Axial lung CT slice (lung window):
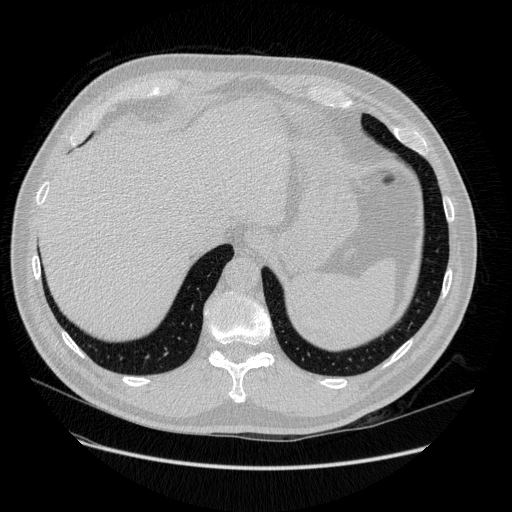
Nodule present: no